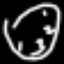
Label: clock